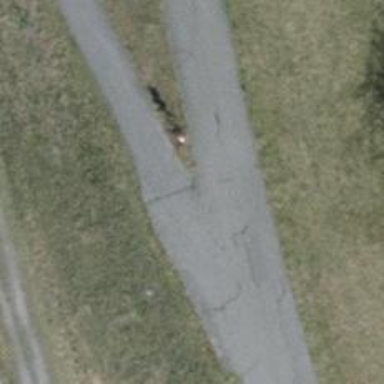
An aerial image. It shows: Well-maintained asphalt path with grade 1 track type.